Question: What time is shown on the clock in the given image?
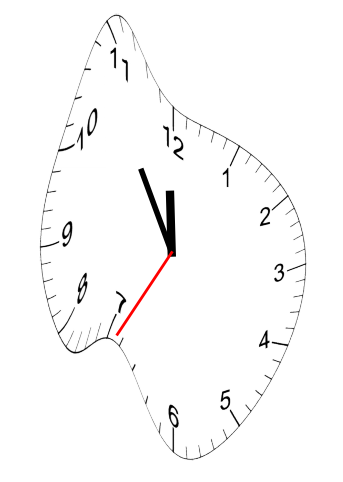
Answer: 11:54:35